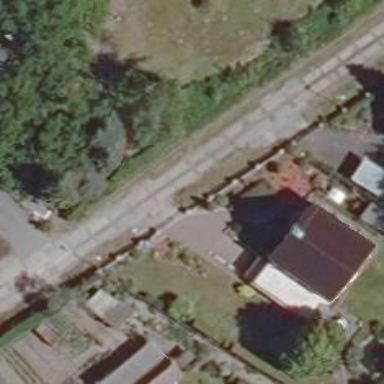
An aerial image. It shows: Residential road with concrete lanes.